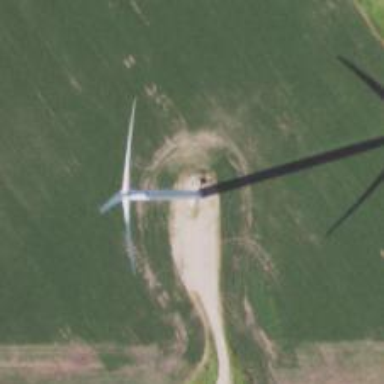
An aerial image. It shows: Wind generator using wind turbines of horizontal axis.